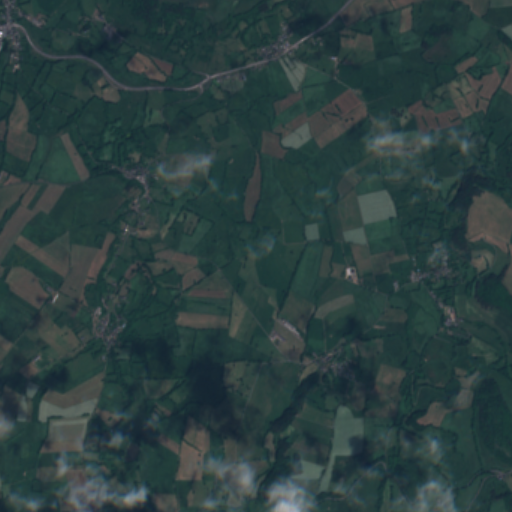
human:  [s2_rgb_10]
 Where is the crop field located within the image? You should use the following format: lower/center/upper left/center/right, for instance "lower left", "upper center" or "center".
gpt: The crop field is located in the lower left of the image.
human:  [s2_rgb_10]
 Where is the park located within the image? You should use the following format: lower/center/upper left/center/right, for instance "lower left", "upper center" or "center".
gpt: The park is located in the upper left of the image.
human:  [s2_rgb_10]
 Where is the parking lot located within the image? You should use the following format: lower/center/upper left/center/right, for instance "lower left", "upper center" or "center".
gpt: The parking lot is located in the upper left of the image.
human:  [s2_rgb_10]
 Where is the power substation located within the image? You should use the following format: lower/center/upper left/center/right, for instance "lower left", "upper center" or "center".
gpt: The power substation is located in the upper left of the image.
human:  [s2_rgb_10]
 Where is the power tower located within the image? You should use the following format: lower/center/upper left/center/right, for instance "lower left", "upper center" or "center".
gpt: There is no power tower in the image.